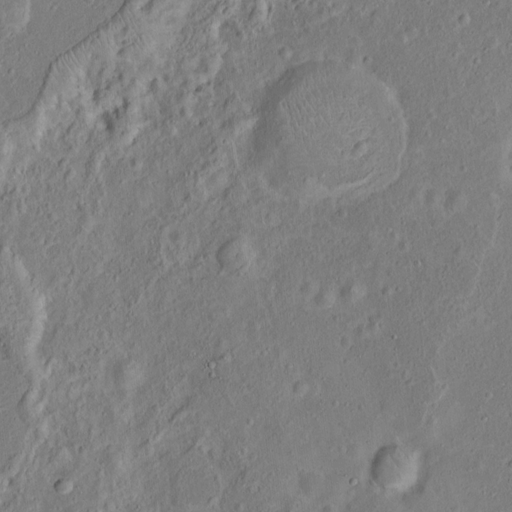
Classes present: Background, Cone